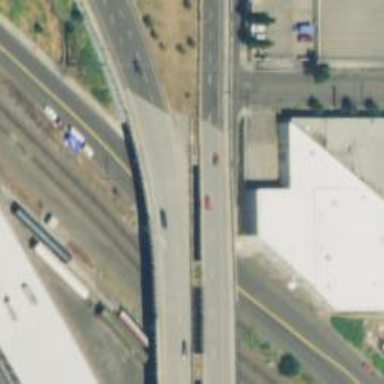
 part of trunk highway designated as expressway."